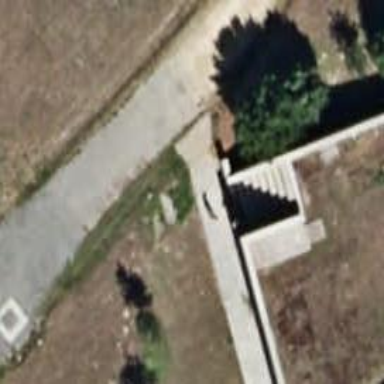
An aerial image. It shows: Retaining wall.